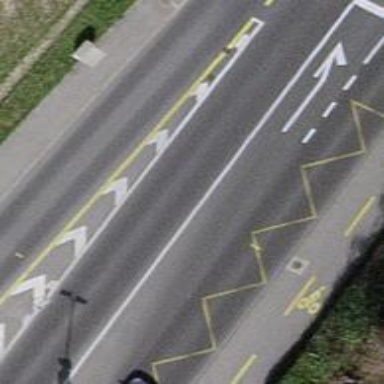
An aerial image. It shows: Bus stop with designated stop position for public transport.